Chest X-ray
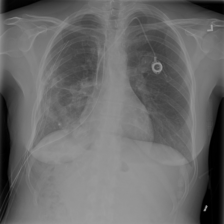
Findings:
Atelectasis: negative
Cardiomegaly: negative
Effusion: negative
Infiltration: positive
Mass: negative
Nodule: negative
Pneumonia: negative
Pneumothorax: positive
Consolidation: negative
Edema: negative
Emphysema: negative
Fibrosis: negative
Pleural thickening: negative
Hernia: negative